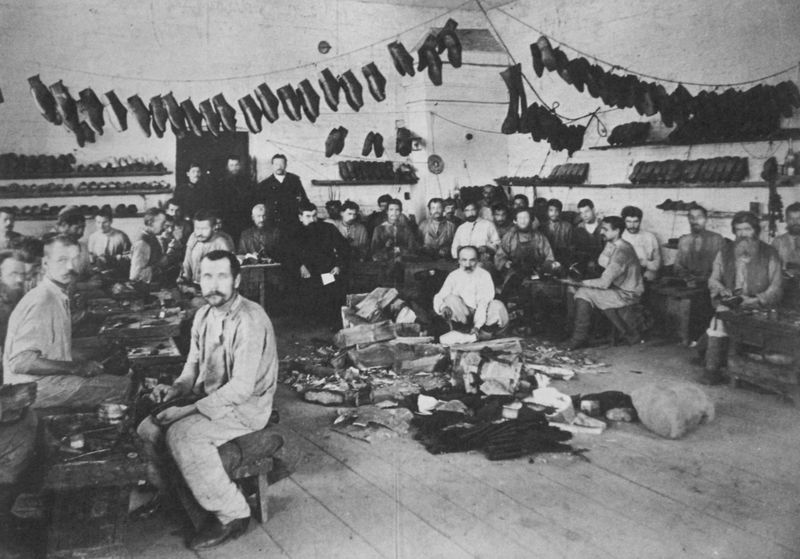
Titel: Das Alexandrowskij-Zentralgefängnis nahe Irkutsk: eine Werkstatt in der Abteilung für Zwangsarbeiter
Künstler: Russischer Photograph
Standort: Newcastle
Institution: The Newcastle City Library
Schlagwörter: mann, weiß, frauen, sitzen, holz, jahrhundertwende, licht, männer, raum, schwarz, stühle, szene, tische, tür, anzug, bart, bärte, wand, kleidung, stehen, boden, schnüre, arbeit, kamin, schürze, kauern, schuhe, leine, schürzen, dielen, arbeiter, material, seile, holzboden, bohlen, holzdielen, foto, fotografie, wände, seil, stücke, reihe, stiefel, bänke, werkstatt, werkzeug, bearbeiten, hammer, leder, regale, aufgehängt, manufaktur, holzbohlen, aufhängen, hängung, borde, schnurrbärte, europa, fensterlos, schuhmacher, schuster, paare, ordnung, holzstücke, bretterboden, herstellung, aufhängung, chef, arbeitskleidung, chefs, geweißelt, raummitte, schufabrik, schuhregale, schuhwerkstatt